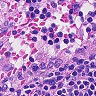
Metastatic tissue present: no